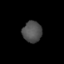
Tissue: skin
Cell type: Epithelial cells
Senescence score: 0.2364
Nuclear area (px): 397
Mean DAPI intensity: 80.912